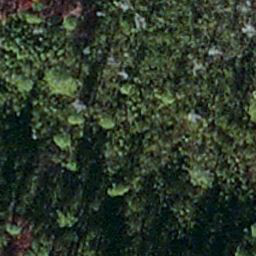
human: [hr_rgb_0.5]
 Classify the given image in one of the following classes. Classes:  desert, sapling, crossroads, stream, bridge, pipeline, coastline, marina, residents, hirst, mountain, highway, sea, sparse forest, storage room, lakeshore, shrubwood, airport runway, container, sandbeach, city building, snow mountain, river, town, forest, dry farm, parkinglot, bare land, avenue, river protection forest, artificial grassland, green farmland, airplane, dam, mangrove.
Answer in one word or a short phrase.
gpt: sapling